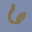
Label: 6